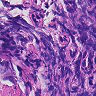
Metastatic tissue present: no